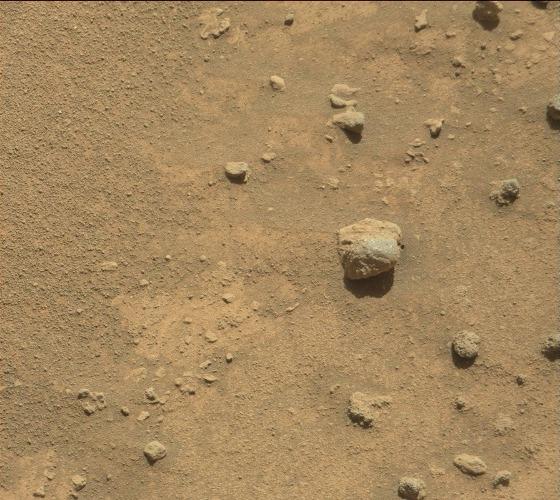
Terrain classes present: Bedrock, Gravel / Sand / Soil, Rock, Shadow